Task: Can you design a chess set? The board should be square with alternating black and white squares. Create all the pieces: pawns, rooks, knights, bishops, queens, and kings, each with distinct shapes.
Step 2117:
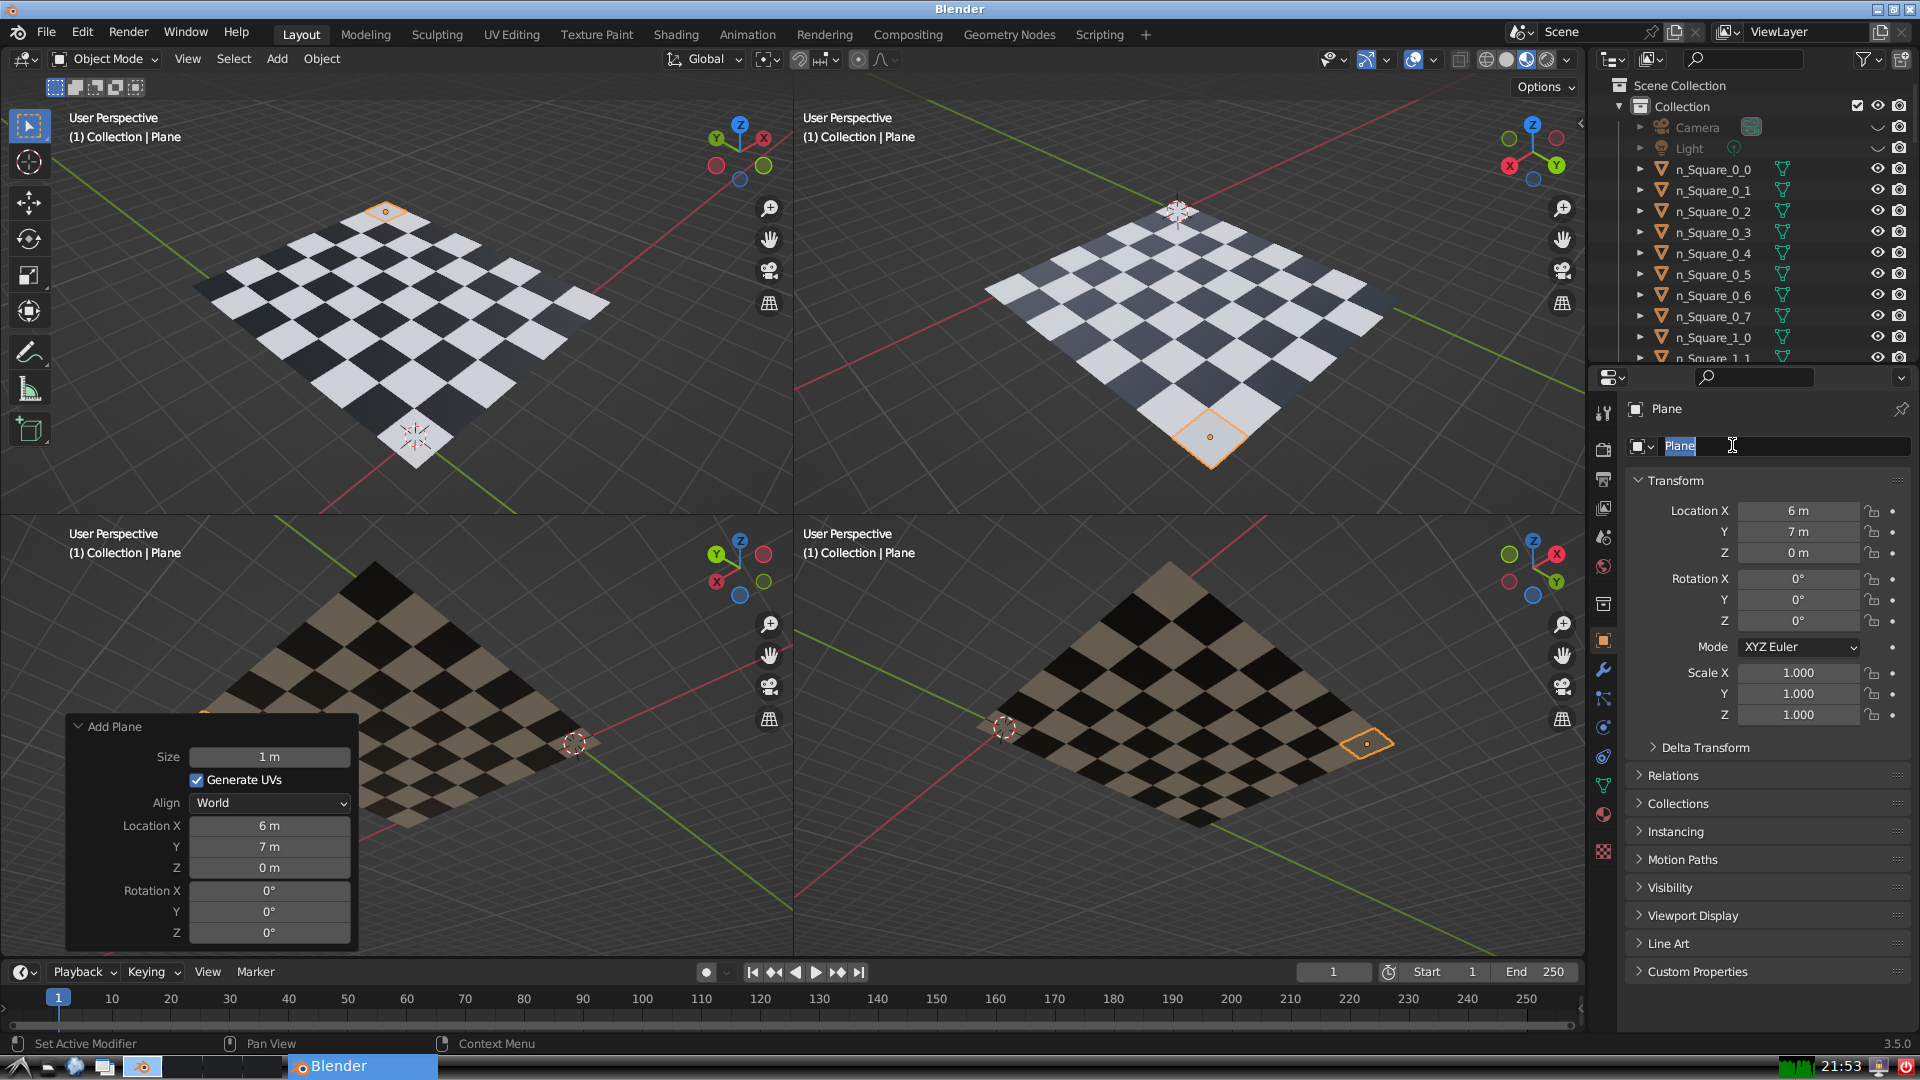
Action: input_text: n_Square_6_7